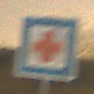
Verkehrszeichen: ErsteHilfe
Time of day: Night
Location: Outdoor (Nature)
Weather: Clear
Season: NotSpecified
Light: Natural